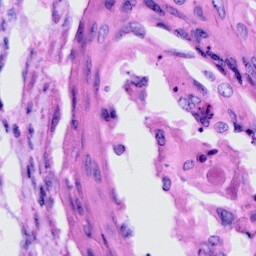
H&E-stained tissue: Cervix